Question: I have been looking around for this for ages, but could not find any way to link a UML note to an operation of a class or to display the provided implementation in the specification of an operation. The idea is illustrated in the picture.

I tried to add the implementation to the operation, but I don't manage to make it appear in my diagram. I also tried making a note and then connecting it to the method, but this leads to unclear floating line-ends.
If anybody could let me know how this could be achieved with visual paradigm or let me know it is impossible, that would be nice.
Thanks in advance.
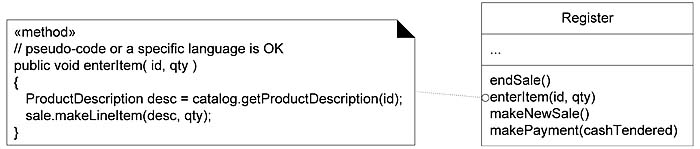
Answer: I have no idea how or whether this is possible with VP (I know for sure that you can't do it with Enterprise Architect which is pretty much UML2.x compliant). But you could hook the link near the position in the appropriate compartment (EA also has a feature to lock the connector at a certain position of an element).
I have looked into Superstructures 2.5:
> A Comment is a textual annotation that can be attached to a set of Elements.
So actually what you want to do is not UML compliant. A comment can only be attached to an element. Attributes/operations are not UML elements.